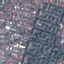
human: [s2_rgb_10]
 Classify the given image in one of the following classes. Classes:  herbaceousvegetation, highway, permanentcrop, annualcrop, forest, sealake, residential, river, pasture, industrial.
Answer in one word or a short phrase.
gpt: Residential